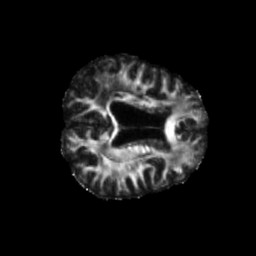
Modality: FA
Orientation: axial
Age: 68
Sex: female
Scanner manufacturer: siemens
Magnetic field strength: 3 T
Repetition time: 5.47 s
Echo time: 0.0854 s